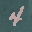
Label: 4